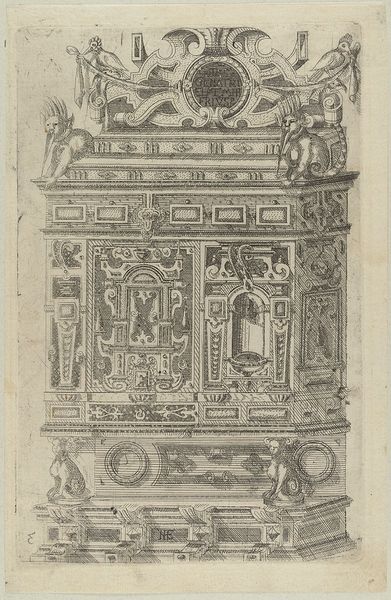
Titel: Schrankfront, Blatt 3 aus einer Folge von Schränken mit Schnitzwerkverzierungen
Künstler: Hans Jakob Ebelmann
Standort: Hamburg
Institution: Museum für Kunst und Gewerbe Hamburg
Schlagwörter: renaissance, schrank, grafik, graphik, ornamente, fotografie, photographie, druckgraphik, druckgrafik, radierung, kunstgewerbe, kunsthandwerk, groteske, hausrat, rollwerk, beschlagwerk, reproduktionen, industriedesign, druckerzeugnisse, möbel, ornamentstich, vorlageblätter